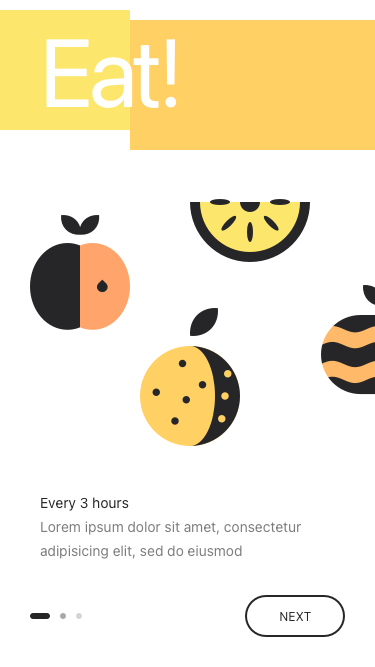
Text in this UI design:
Eat!
Lorem ipsum dolor sit amet, consectetur adipisicing elit, sed do eiusmod
Every 3 hours